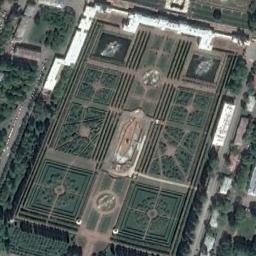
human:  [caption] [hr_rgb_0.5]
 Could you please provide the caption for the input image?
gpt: Many trees of different sizes are beside the palace .

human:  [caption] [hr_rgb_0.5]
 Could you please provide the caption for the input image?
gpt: The palace is generally reddish-brown and has a strange shape .

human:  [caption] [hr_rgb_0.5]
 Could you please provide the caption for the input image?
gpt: The palace is on the grass next to some trees .

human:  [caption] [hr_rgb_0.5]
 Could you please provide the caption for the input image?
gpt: The white palace has some parks .

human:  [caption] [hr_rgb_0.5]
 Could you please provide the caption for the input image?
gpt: There are some green lawns in the palace with some white buildings .